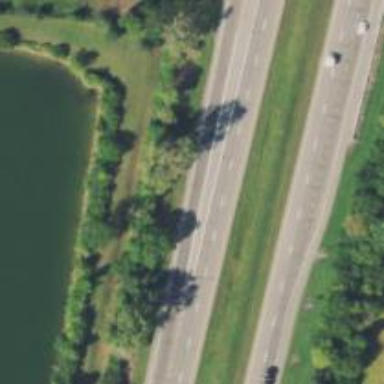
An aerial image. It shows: Motorway.